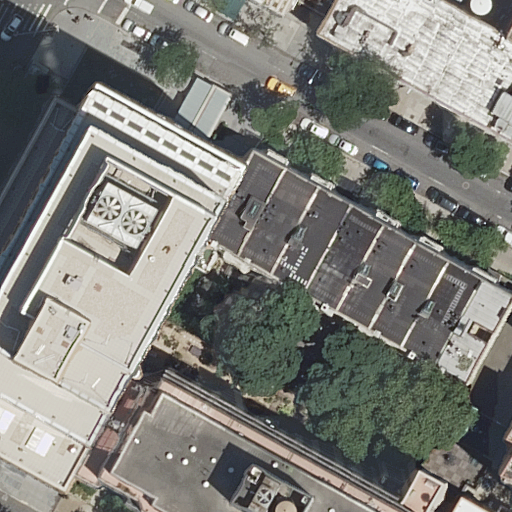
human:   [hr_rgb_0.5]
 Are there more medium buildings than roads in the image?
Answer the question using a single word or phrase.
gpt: yes

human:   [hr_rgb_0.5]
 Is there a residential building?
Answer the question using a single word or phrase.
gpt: yes

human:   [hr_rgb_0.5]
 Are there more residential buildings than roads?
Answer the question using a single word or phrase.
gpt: yes

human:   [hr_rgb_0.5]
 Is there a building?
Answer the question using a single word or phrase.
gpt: yes

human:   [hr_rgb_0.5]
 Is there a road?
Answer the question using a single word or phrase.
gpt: yes

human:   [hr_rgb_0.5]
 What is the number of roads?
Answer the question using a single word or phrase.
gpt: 3

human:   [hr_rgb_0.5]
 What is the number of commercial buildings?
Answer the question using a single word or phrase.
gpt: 0

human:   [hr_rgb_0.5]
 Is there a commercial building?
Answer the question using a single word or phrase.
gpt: no

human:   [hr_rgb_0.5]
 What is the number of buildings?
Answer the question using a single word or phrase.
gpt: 14

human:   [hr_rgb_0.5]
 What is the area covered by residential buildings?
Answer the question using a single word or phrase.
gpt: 10177m2

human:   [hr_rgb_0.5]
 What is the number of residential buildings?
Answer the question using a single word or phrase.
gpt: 14

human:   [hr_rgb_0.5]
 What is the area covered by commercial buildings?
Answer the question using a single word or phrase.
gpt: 0m2

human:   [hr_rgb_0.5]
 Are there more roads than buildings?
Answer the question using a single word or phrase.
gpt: no

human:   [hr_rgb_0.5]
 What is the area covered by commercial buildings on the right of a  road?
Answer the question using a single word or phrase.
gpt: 0m2

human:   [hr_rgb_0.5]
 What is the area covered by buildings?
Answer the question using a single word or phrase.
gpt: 10177m2

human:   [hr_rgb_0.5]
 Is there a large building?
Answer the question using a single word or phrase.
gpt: yes

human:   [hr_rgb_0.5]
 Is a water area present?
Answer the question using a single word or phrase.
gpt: no

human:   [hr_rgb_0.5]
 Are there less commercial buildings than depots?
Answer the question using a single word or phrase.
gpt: no

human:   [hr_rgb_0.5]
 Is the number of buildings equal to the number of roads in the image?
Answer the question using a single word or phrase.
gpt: no

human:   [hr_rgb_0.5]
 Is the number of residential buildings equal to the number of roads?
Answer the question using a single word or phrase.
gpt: no

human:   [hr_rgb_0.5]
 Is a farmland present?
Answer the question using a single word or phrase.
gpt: no

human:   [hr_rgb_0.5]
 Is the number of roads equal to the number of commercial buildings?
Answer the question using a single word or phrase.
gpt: no

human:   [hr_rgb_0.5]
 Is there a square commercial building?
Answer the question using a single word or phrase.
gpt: no

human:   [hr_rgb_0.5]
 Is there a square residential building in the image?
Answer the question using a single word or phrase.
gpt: no

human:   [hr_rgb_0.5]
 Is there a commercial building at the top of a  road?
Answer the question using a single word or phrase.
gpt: no

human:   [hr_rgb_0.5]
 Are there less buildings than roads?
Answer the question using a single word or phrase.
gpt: no

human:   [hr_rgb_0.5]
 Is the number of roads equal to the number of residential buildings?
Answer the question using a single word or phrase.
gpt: no

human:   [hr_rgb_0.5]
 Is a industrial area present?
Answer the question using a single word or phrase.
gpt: no

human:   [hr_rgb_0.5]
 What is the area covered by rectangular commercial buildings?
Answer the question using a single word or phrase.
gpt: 0m2

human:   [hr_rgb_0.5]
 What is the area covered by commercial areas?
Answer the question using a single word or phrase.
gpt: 0m2

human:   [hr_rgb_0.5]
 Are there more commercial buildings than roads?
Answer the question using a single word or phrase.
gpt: no

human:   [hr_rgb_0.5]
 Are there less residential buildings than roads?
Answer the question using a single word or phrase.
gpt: no

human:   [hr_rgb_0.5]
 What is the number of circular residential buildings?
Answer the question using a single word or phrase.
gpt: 0

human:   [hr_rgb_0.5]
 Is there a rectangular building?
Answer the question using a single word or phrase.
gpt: yes

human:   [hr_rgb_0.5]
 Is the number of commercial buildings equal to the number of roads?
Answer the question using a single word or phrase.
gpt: no

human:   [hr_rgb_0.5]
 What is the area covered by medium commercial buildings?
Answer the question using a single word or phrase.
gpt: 0m2

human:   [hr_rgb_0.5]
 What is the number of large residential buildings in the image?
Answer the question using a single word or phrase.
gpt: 4

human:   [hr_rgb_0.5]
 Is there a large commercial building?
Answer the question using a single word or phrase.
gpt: no

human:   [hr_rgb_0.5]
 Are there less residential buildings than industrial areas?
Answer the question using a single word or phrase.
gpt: no

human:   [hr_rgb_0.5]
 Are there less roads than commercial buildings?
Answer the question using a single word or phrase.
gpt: no

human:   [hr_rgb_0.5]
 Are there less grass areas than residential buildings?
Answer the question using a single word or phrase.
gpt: yes

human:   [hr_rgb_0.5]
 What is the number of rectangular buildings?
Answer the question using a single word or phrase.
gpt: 7

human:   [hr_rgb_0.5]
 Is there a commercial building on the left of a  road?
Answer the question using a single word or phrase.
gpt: no

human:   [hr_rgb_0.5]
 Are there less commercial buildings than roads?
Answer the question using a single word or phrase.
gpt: yes

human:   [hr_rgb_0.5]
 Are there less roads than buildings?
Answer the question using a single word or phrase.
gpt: yes

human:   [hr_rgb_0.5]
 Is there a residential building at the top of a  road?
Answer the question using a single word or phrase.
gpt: yes

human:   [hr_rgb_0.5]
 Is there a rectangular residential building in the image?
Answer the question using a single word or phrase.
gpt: yes

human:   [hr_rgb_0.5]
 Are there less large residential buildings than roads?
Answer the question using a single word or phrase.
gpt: no

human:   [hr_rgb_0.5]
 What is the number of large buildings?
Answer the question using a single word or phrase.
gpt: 4

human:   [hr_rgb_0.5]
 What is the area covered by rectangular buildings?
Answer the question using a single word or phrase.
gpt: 1053m2

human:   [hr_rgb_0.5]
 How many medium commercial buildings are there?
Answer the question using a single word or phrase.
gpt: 0

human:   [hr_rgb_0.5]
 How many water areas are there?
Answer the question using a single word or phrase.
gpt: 0

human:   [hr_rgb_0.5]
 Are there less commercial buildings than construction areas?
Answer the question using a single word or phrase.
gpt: no

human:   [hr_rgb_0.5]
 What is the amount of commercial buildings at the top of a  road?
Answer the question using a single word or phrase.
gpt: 0

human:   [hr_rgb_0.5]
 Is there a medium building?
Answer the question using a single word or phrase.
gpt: yes

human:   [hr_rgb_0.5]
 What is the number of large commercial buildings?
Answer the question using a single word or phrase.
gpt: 0

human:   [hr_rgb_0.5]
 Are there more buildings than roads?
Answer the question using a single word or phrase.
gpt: yes

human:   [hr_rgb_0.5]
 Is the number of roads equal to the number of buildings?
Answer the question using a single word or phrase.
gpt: no

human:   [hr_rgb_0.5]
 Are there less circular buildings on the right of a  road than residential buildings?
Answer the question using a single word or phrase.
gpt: yes

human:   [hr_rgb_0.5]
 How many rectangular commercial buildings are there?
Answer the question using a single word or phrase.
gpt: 0

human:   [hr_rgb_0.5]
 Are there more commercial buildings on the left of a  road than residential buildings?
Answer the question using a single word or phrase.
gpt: no

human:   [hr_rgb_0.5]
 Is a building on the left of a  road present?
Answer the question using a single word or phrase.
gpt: yes

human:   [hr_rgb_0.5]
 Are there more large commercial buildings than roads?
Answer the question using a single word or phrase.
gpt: no

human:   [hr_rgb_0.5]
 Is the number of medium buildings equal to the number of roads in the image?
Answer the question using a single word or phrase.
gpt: no